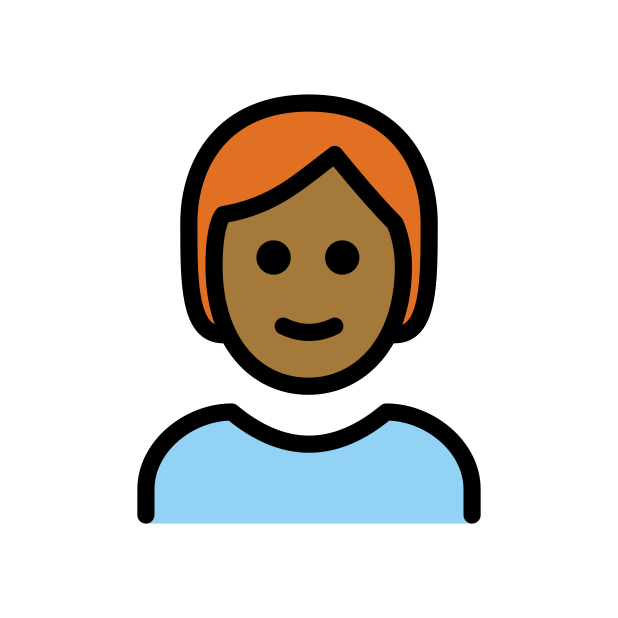
person: medium-dark skin tone, red hair